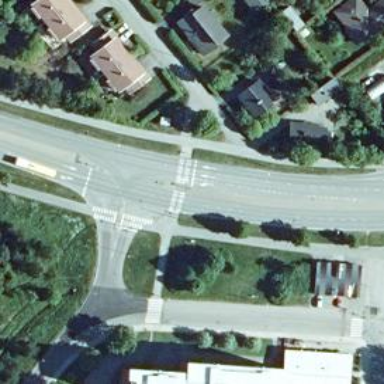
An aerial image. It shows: Asphalt cycleway.